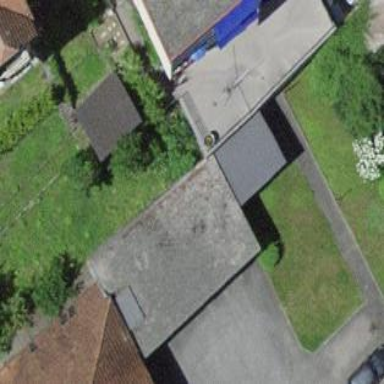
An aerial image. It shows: Group of garages.